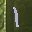
Label: 1